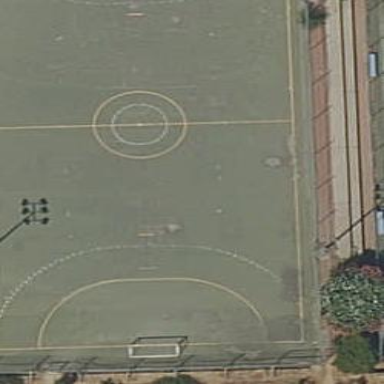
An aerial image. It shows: Pitch designated for team handball and futsal sports activities.